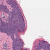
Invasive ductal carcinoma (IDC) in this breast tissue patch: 0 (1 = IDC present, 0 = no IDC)